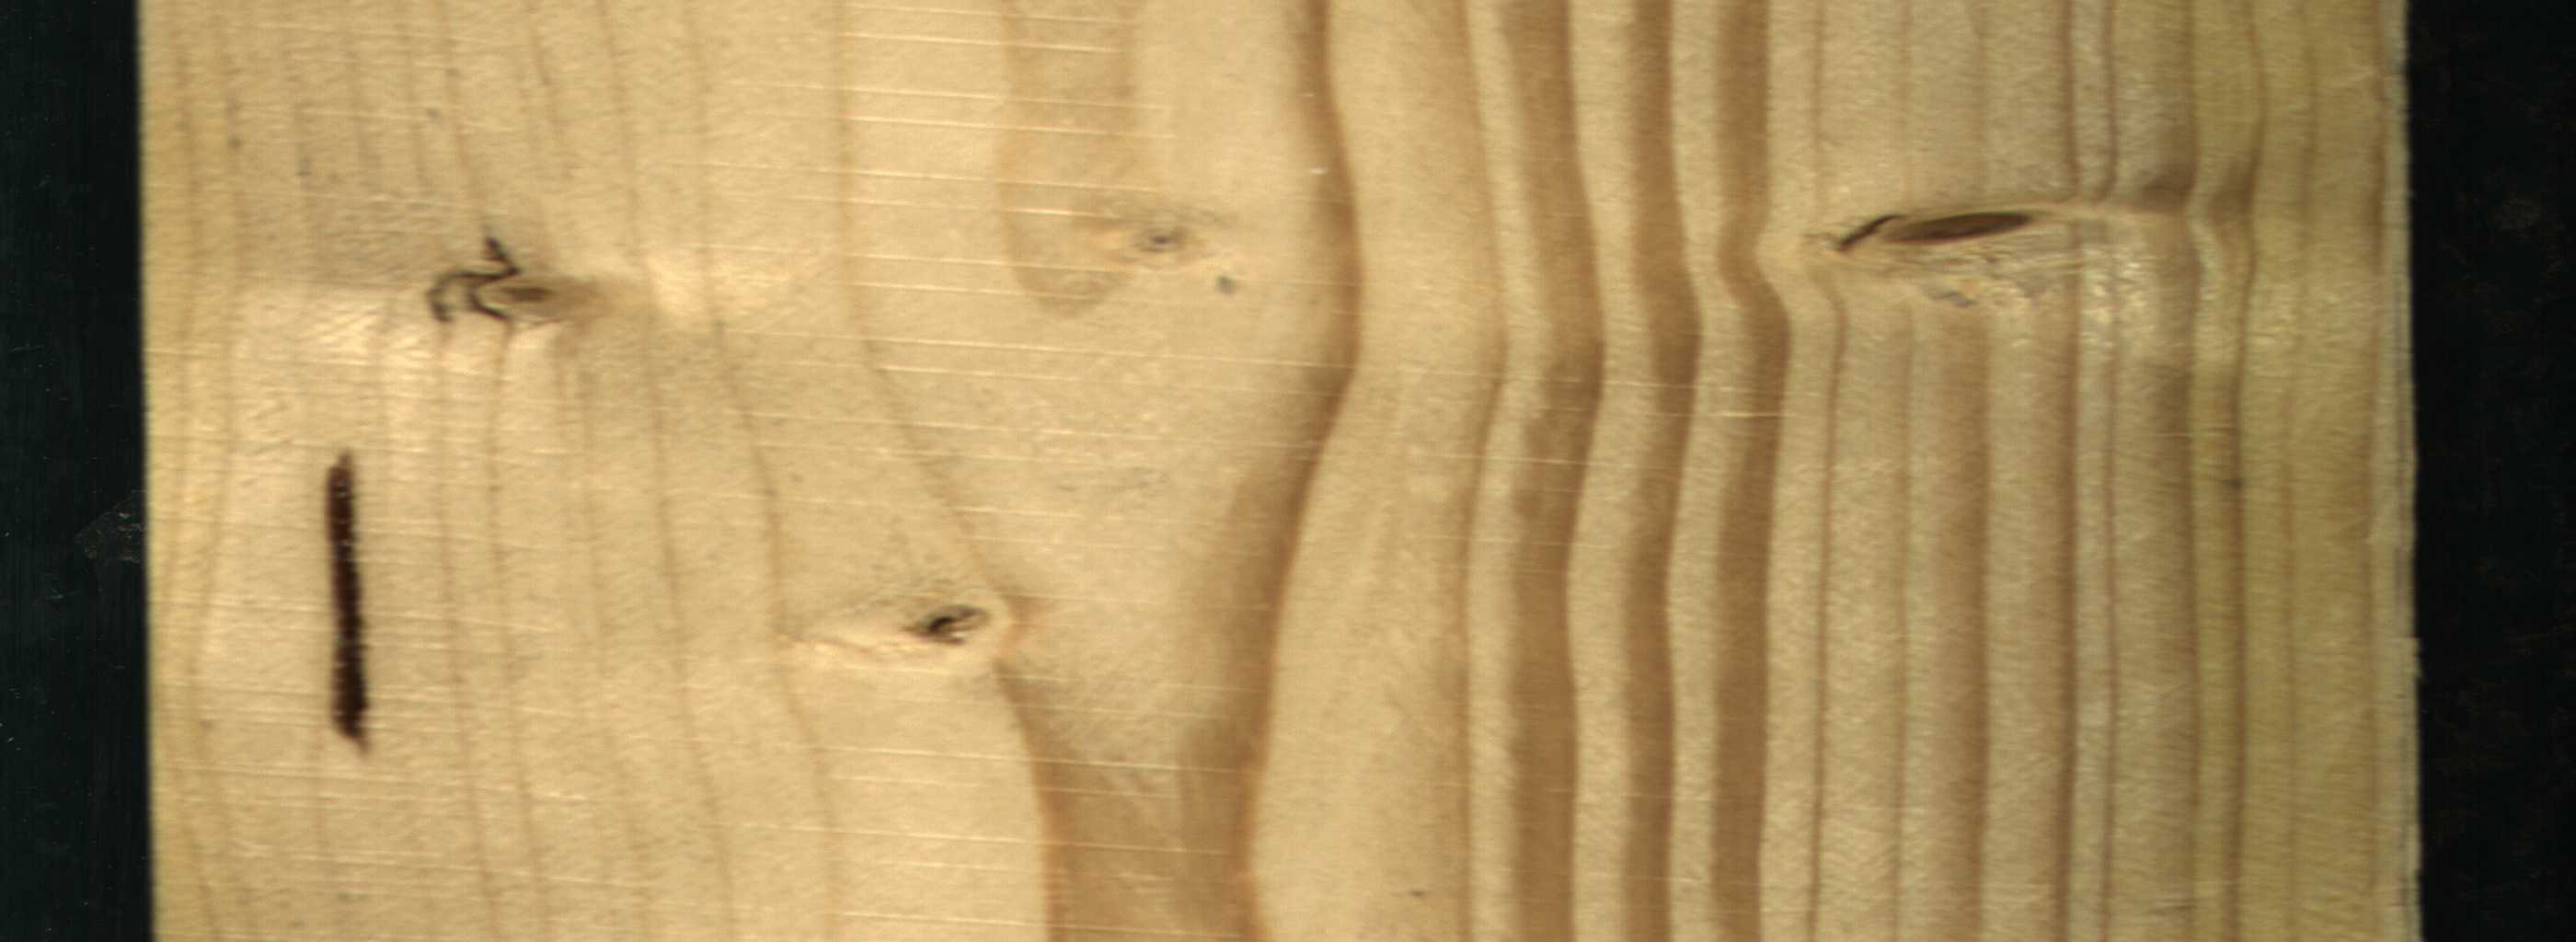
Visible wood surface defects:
resin
Crack
Dead_Knot
Live_Knot
Live_Knot
Live_Knot